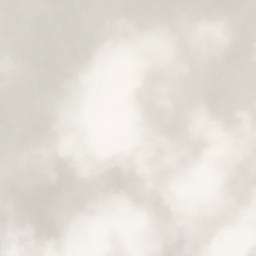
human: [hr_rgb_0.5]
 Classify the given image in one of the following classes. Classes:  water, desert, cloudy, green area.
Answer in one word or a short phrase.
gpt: cloudy